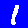
Digit: 1